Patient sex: F
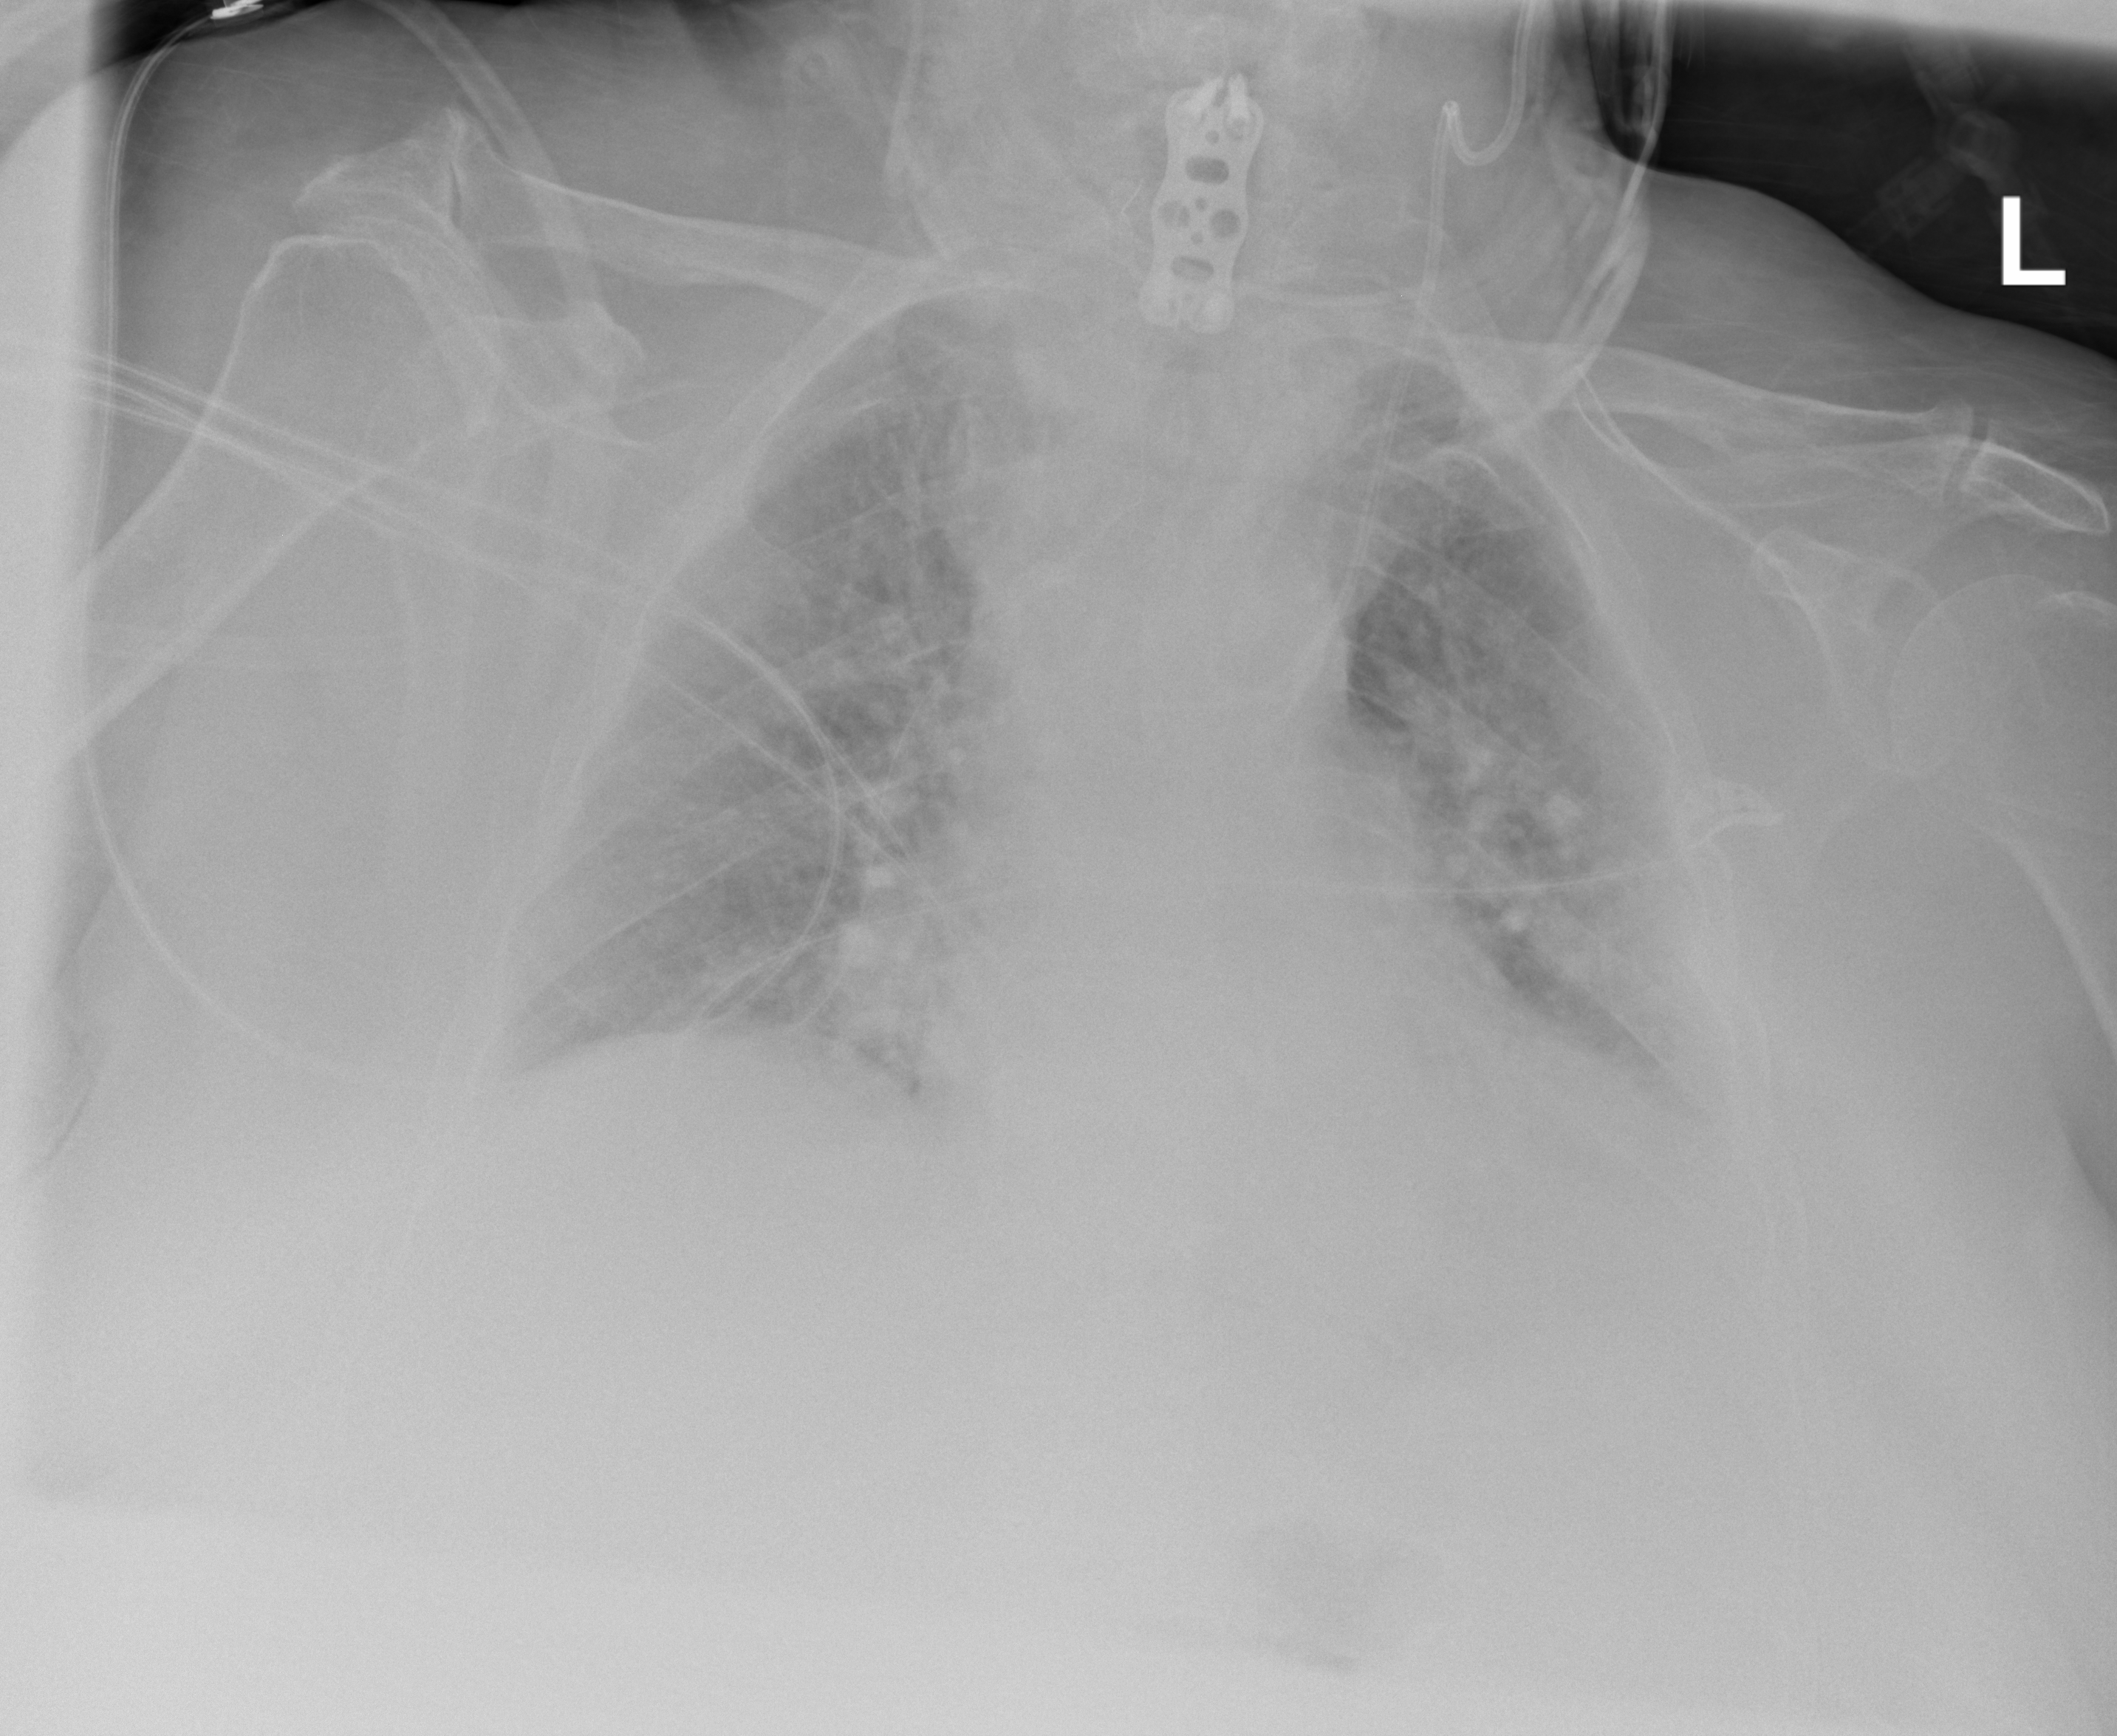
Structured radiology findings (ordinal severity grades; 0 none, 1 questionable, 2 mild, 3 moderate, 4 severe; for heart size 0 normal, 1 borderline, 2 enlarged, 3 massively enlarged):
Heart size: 2
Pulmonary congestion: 2
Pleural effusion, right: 0
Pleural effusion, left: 2
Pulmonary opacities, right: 2
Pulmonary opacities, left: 2
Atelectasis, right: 0
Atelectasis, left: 2